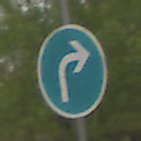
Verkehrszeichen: VorgeschriebeneFahrtrichtungRechts
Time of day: MorningAfternoon
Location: Outdoor (Nature)
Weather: Overcast
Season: NotSpecified
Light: Natural